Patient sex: M
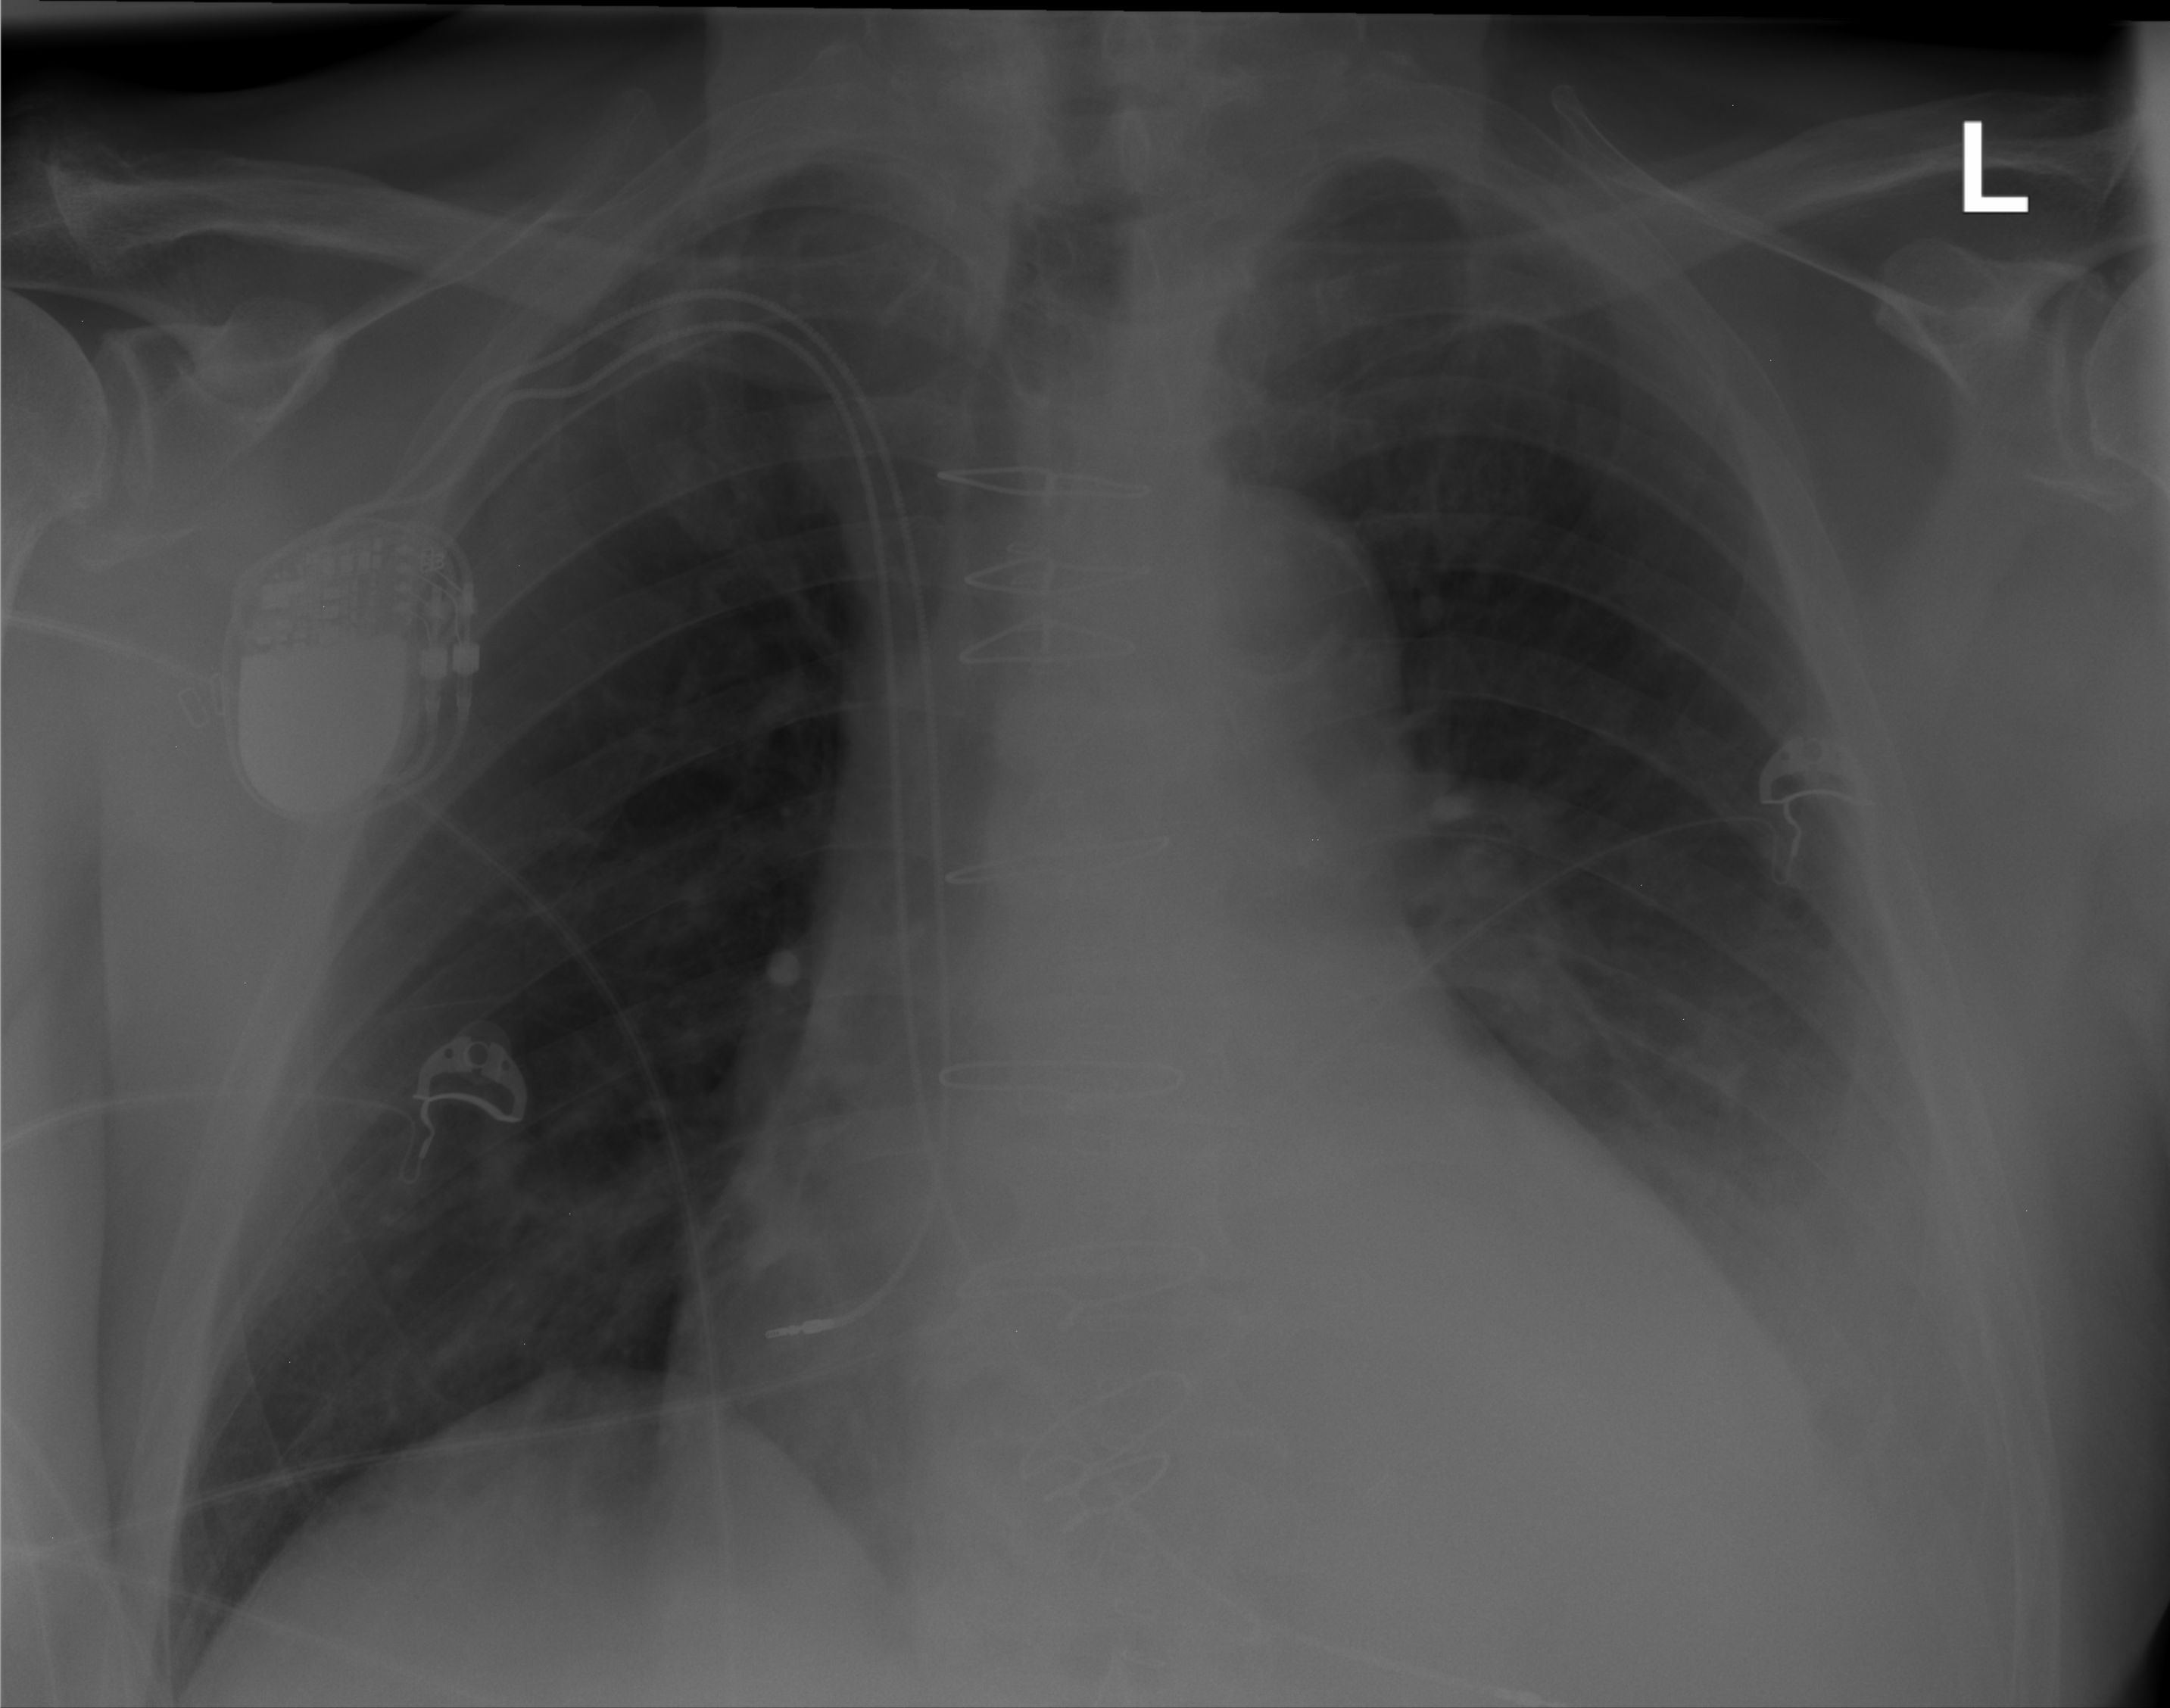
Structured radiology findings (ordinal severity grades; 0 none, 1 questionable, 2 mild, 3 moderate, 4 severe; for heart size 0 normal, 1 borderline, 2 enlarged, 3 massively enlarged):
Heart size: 2
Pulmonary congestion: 0
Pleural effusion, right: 0
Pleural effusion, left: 2
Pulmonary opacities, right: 0
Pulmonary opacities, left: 0
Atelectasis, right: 0
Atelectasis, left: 2